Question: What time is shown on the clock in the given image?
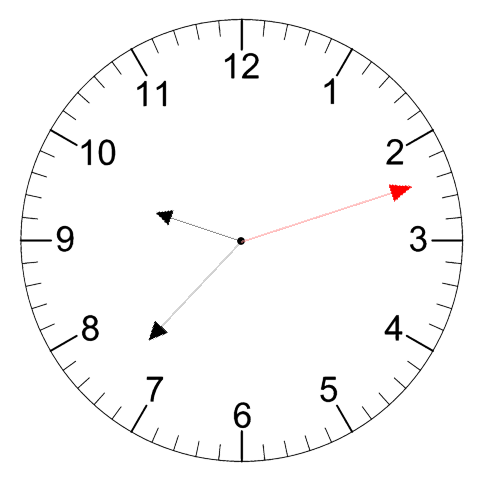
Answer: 09:37:12